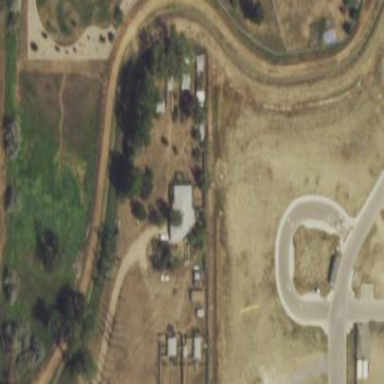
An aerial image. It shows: Farmyard enclosed by fence.